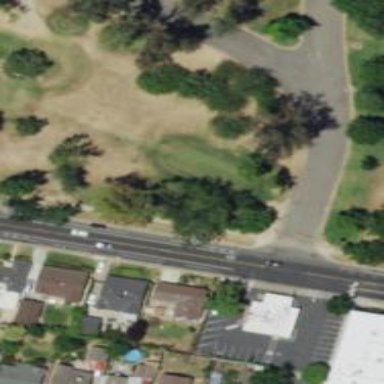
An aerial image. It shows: Golf tee.